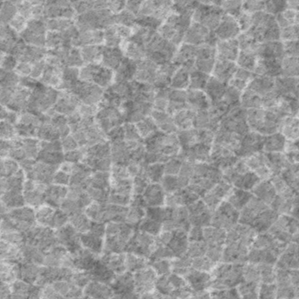
Label: frost